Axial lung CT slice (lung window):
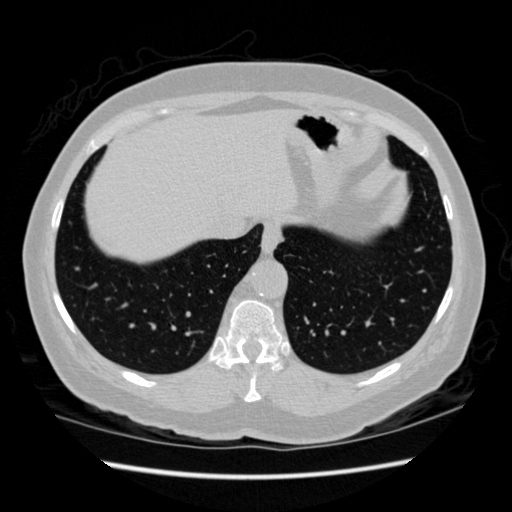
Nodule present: no